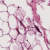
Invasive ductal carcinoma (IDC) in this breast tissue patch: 0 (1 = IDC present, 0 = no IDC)